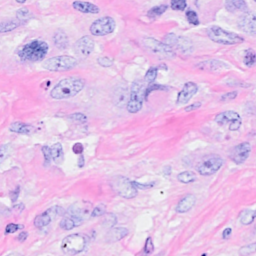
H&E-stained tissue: Breast